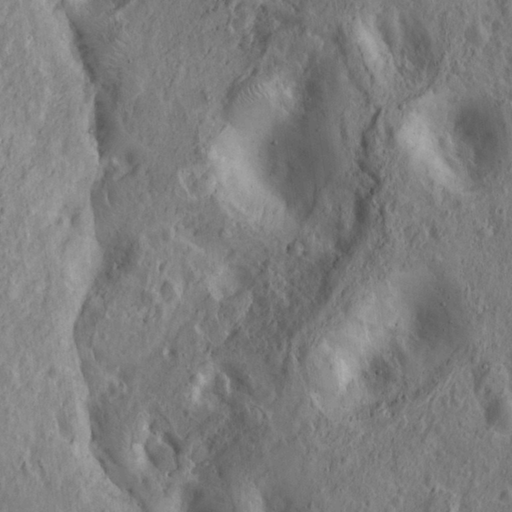
Objects detected: cone, cone, cone, cone, cone, cone